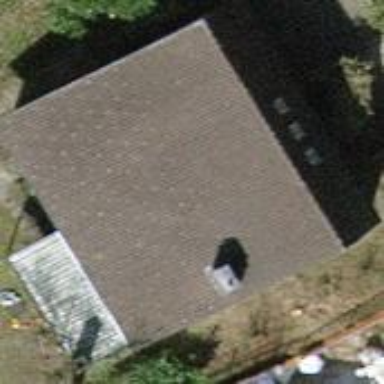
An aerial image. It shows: Detached building with saltbox roof shape.